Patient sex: F
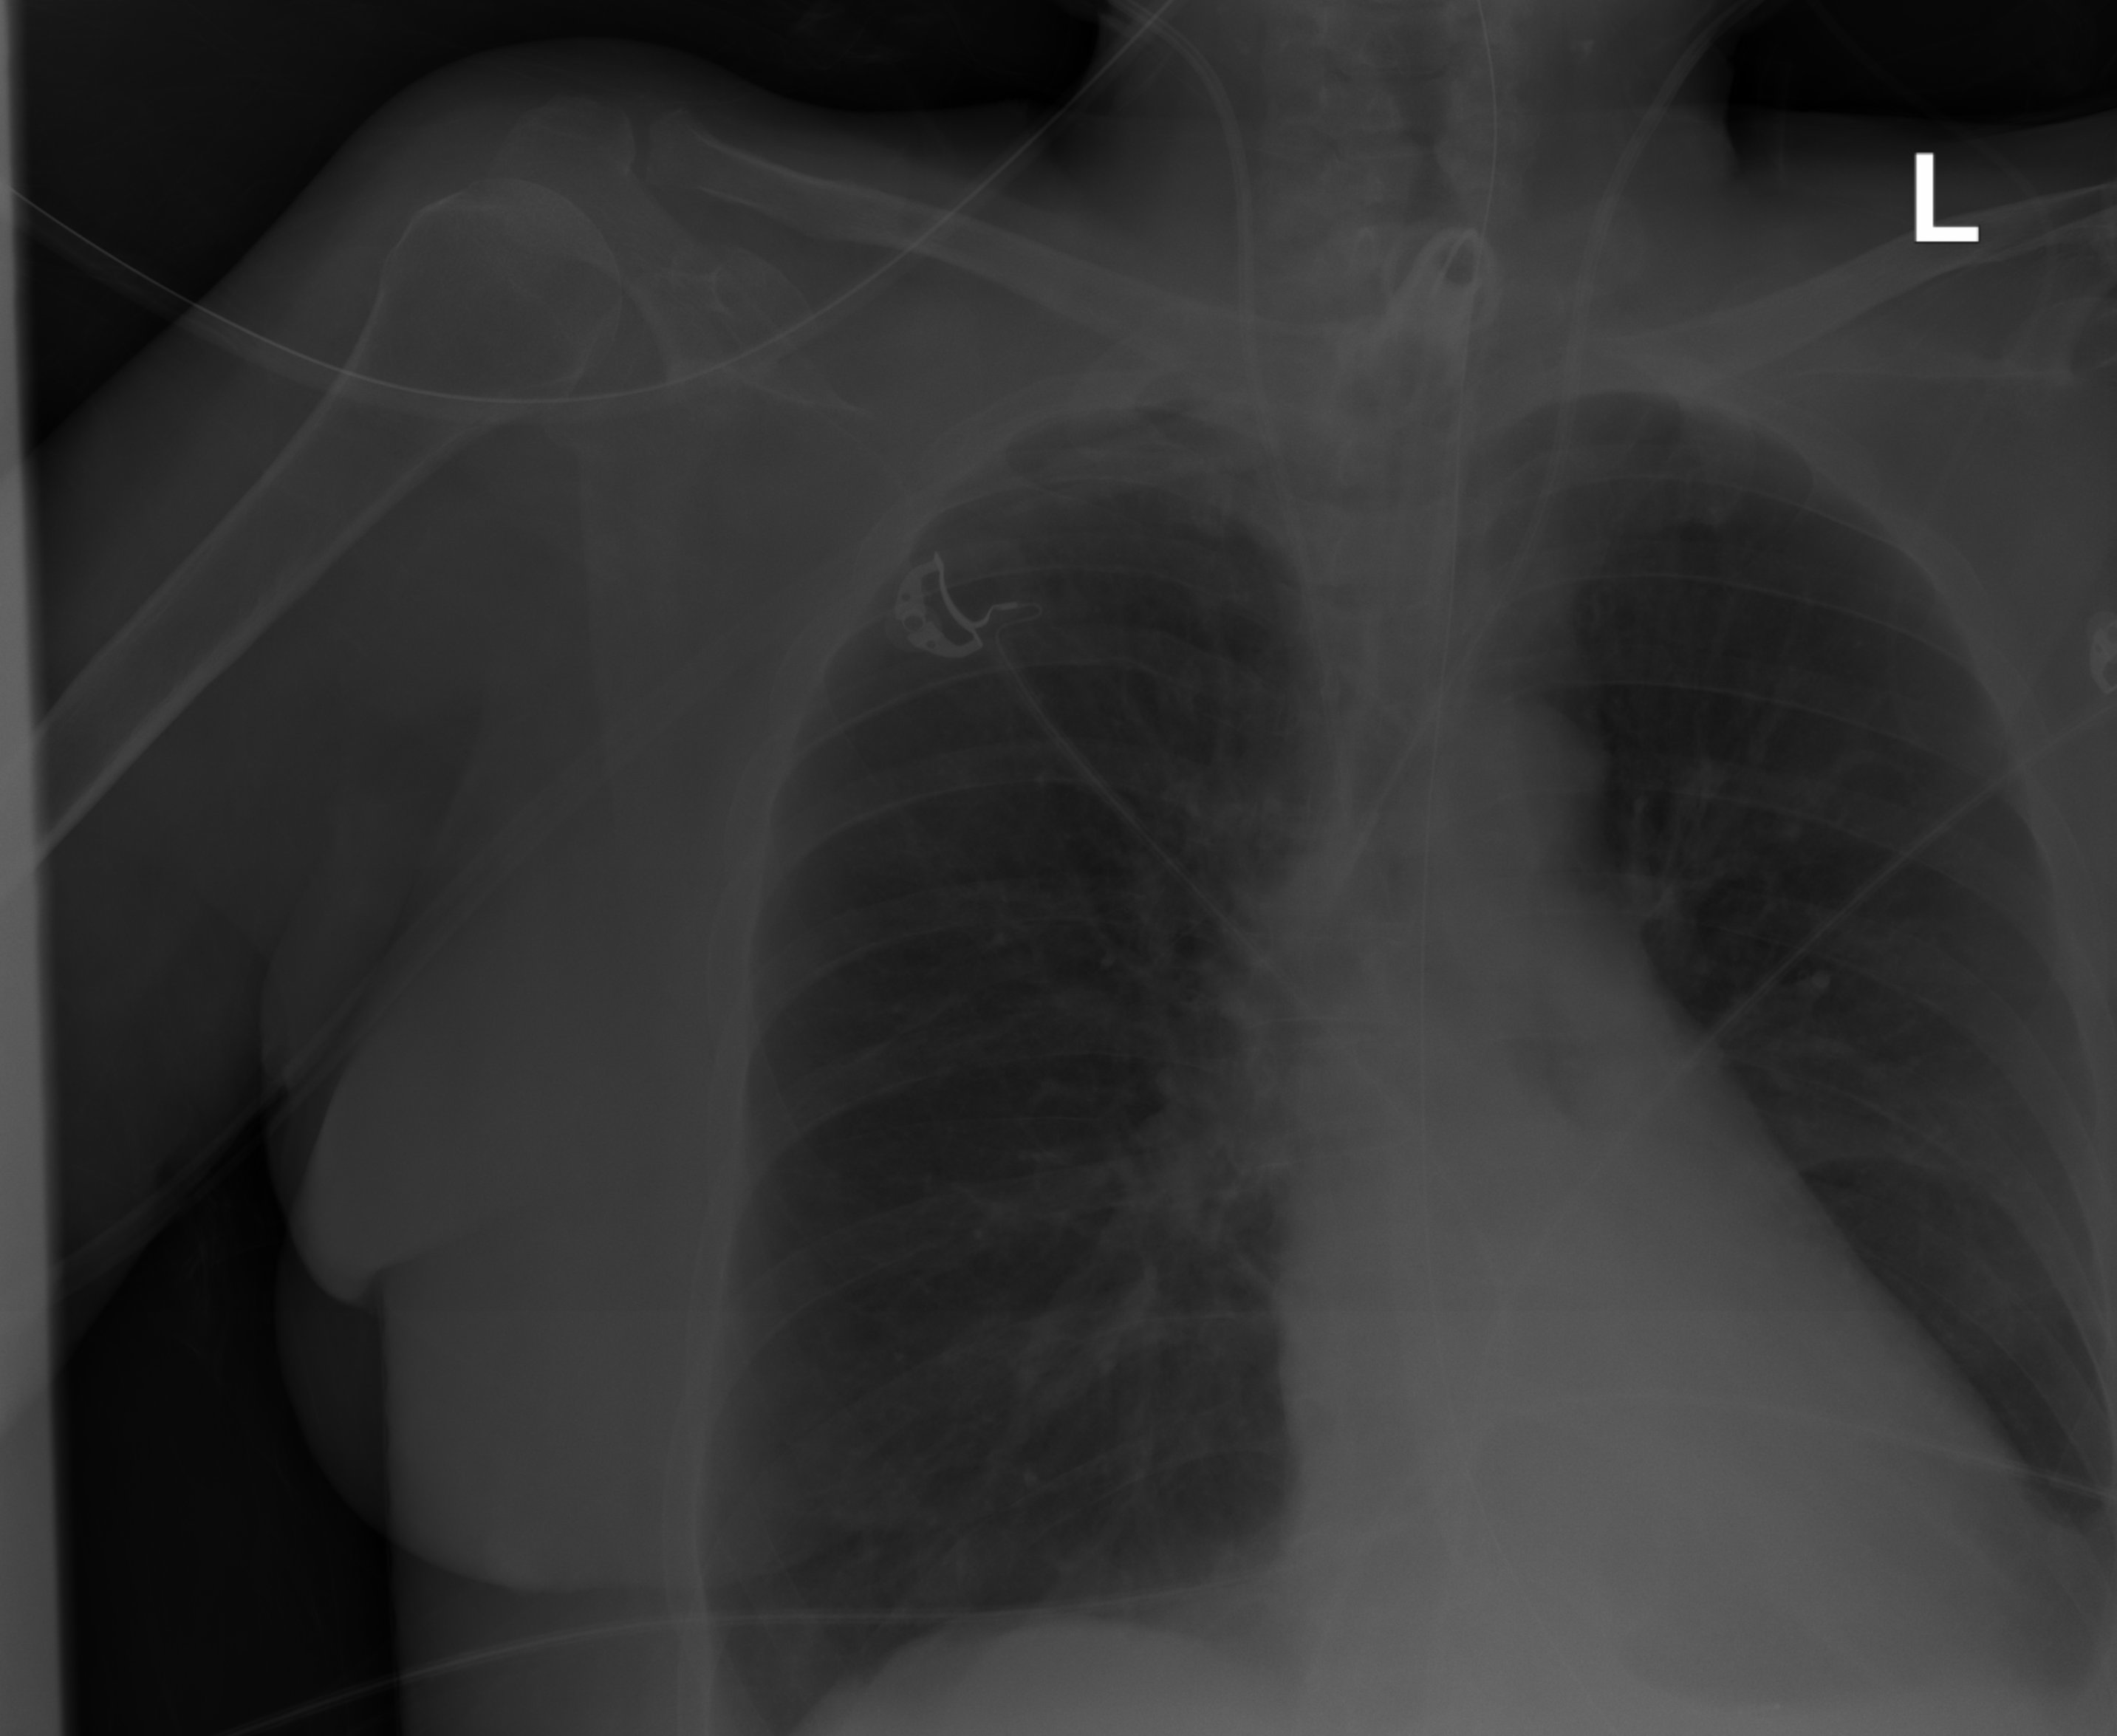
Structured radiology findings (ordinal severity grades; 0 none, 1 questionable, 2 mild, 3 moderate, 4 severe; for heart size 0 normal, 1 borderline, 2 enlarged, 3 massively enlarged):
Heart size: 0
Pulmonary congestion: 0
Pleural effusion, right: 0
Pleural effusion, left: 2
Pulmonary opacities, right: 0
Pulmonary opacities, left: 0
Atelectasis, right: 0
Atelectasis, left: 2